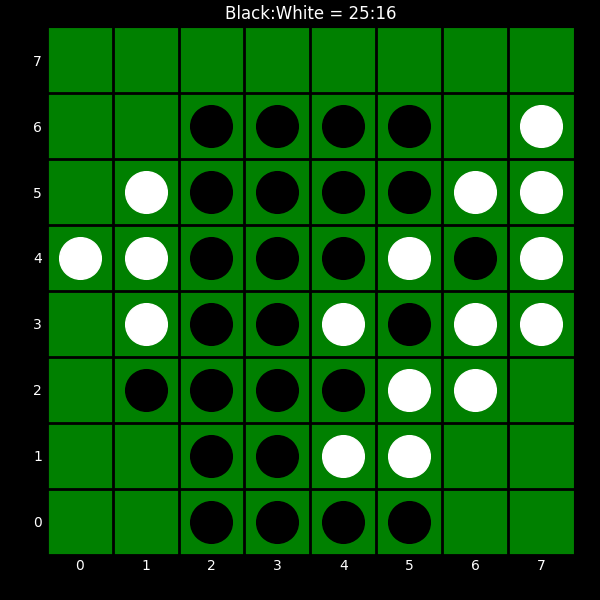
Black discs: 25
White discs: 16